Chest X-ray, AP view. Patient: 53 years old, sex M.
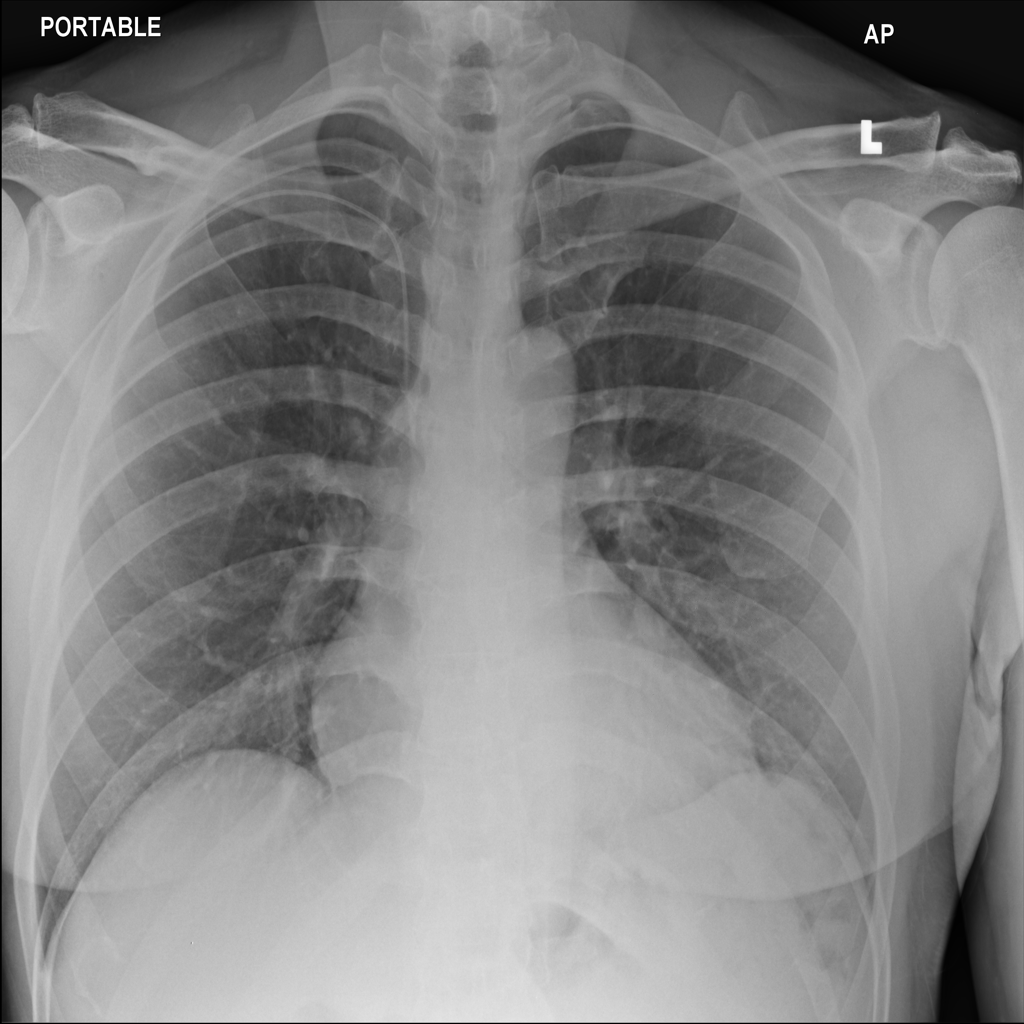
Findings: No Finding